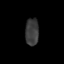
Tissue: skin
Cell type: Epithelial cells
Senescence score: 0.2607
Nuclear area (px): 360
Mean DAPI intensity: 59.133